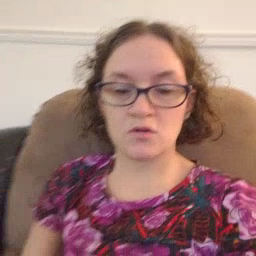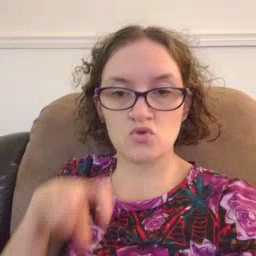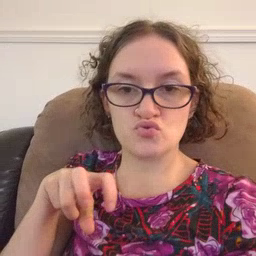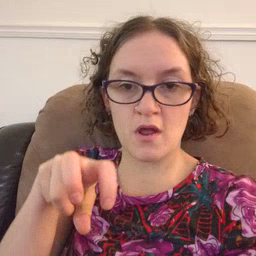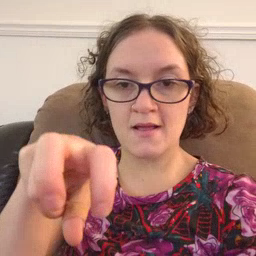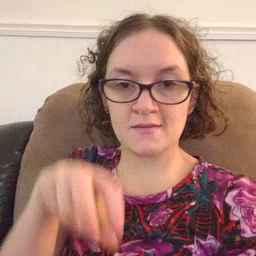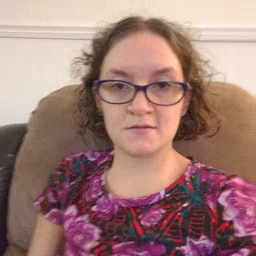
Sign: ride